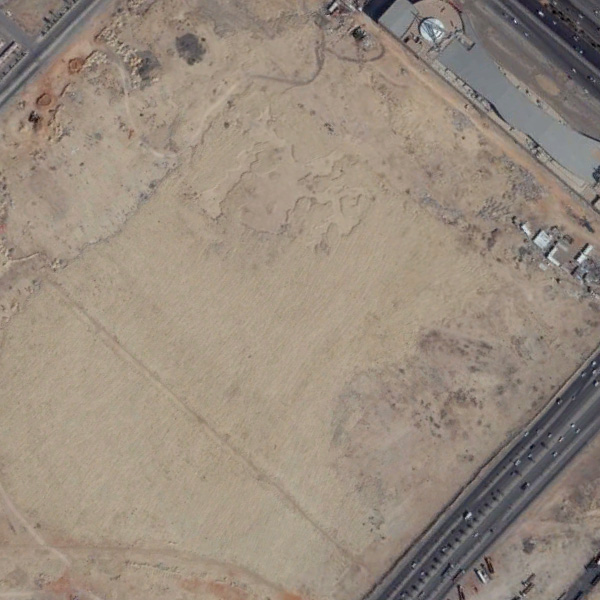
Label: BareLand